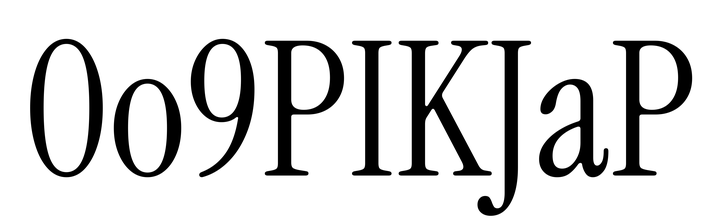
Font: InstrumentSerif-Regular